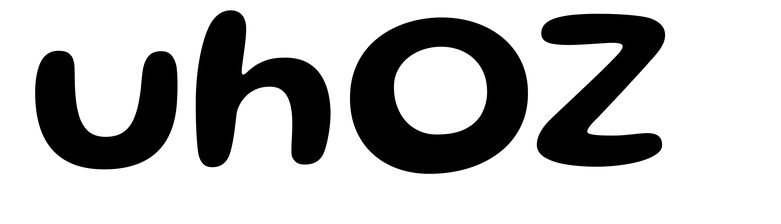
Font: Gluten_Medium